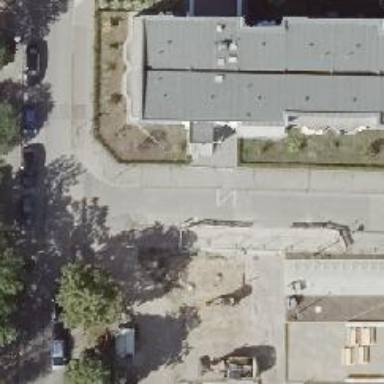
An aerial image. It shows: Sidewalk made of concrete.